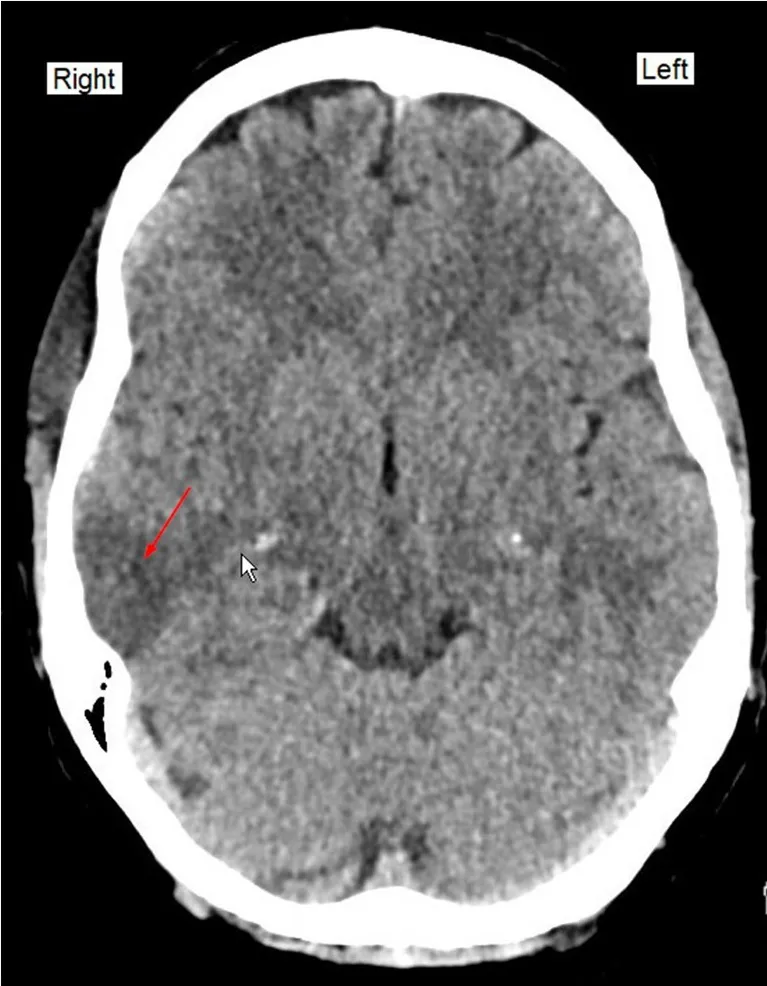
CT (Computed Tomography) of the brain on admission. Red arrow indicate the possible minor acute or subacute infarcts in the right temporal lobe.
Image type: radiology (ct)